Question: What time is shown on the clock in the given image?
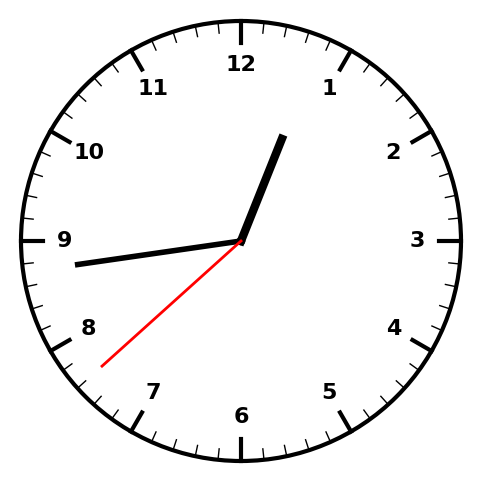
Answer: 12:43:38